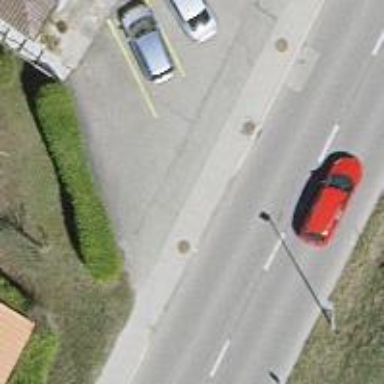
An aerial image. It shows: Bus stop along the road.